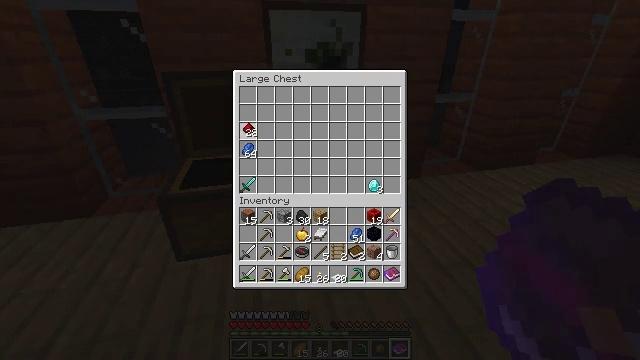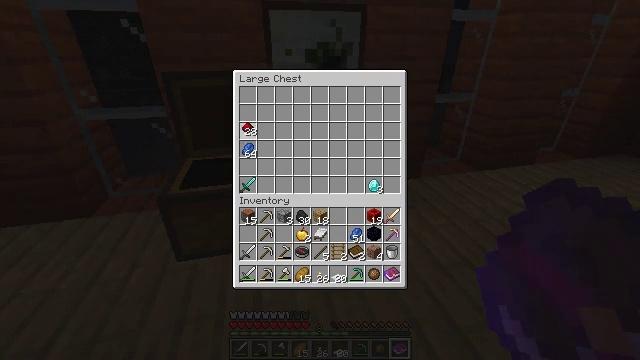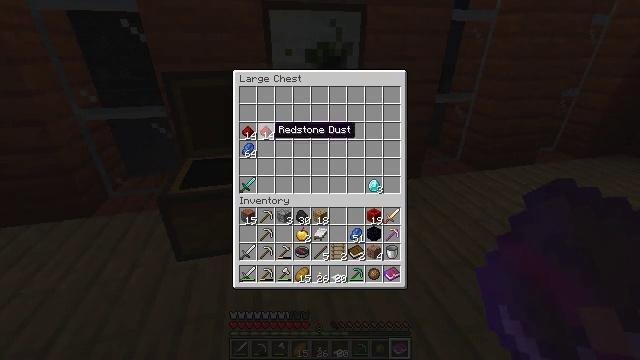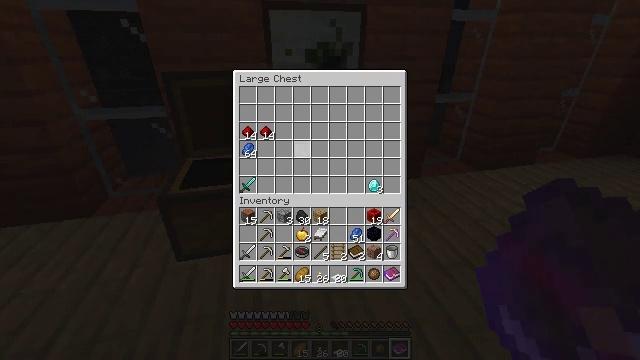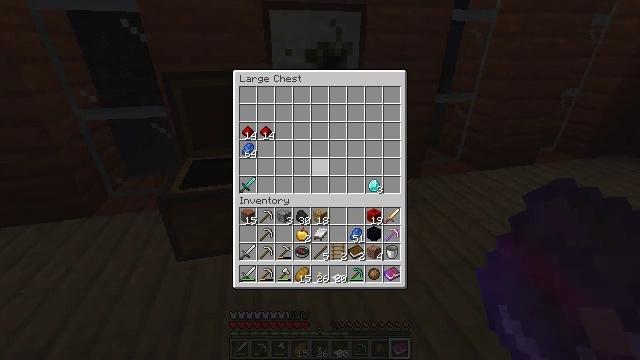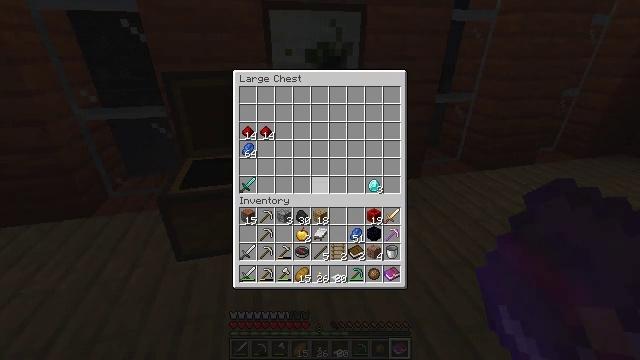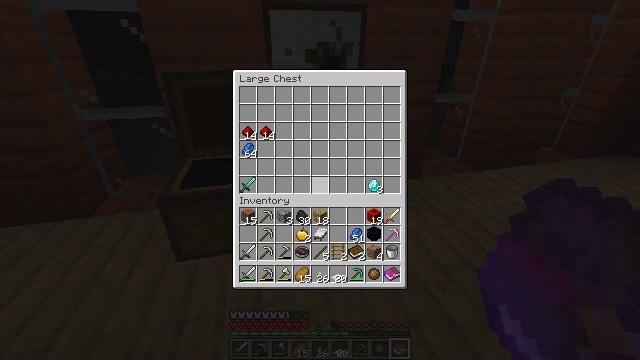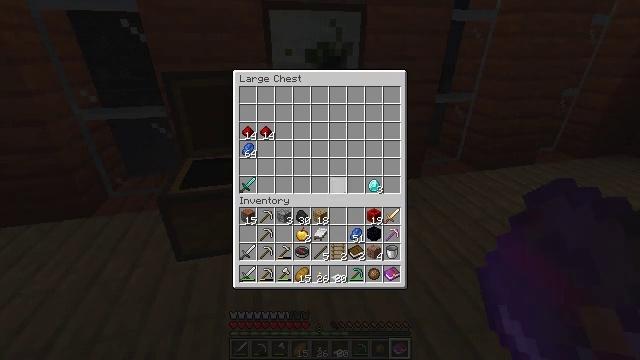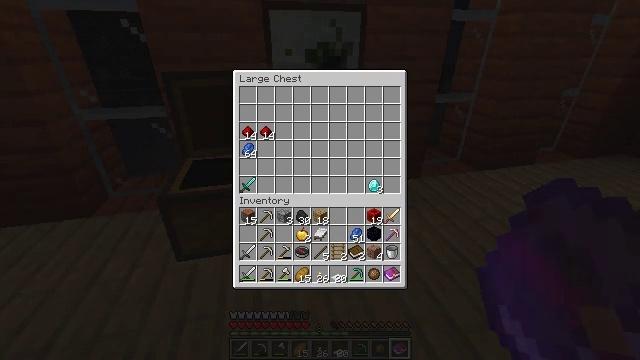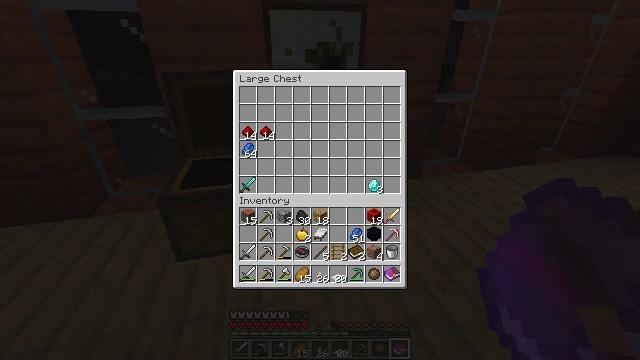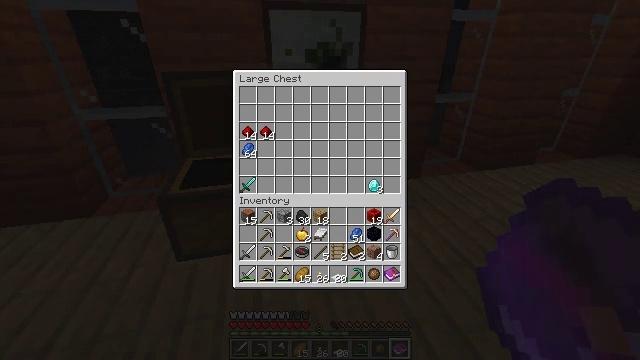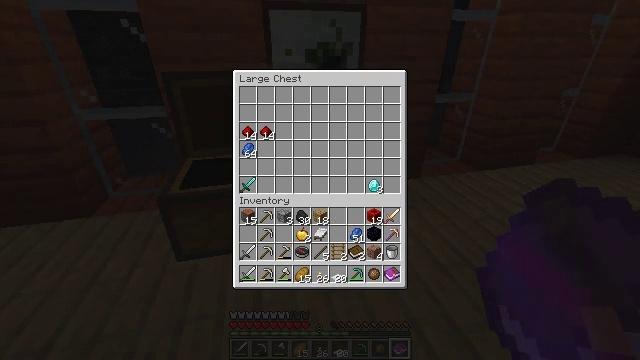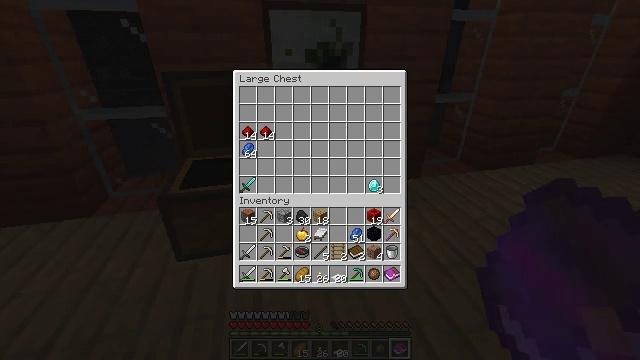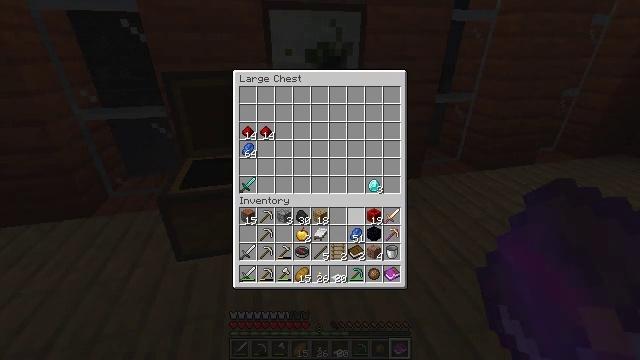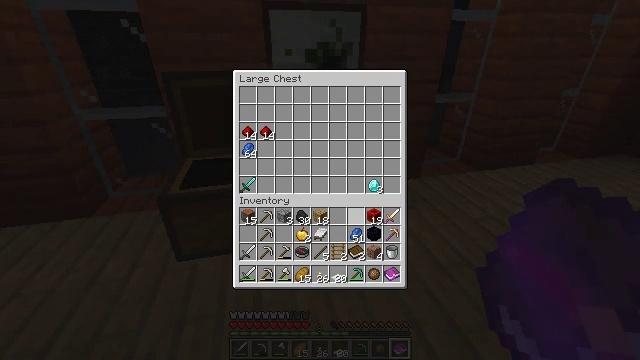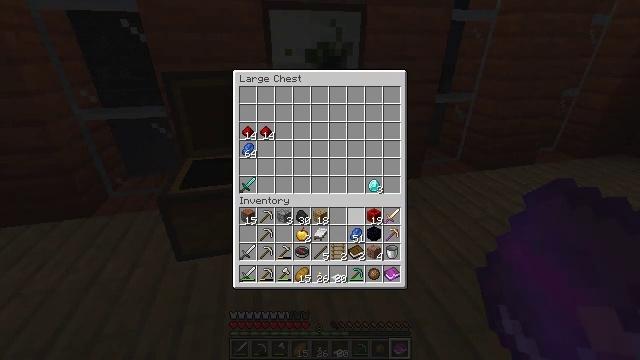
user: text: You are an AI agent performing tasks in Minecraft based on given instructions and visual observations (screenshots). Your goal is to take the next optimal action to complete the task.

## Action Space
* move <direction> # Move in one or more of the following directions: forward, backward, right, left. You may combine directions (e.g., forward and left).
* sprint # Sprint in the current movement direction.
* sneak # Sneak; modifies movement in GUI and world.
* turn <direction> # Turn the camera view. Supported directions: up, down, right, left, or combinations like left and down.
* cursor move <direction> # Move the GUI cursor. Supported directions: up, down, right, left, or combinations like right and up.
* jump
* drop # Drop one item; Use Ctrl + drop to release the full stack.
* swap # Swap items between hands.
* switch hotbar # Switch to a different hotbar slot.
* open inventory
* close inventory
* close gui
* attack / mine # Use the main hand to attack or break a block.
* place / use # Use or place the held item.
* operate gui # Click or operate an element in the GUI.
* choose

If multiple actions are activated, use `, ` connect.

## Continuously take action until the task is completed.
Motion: motion action
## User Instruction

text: Assemble paper and leather to create a book on the crafting table.
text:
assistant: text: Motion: attack / mine
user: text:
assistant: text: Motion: turn right and down
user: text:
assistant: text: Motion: turn right and down
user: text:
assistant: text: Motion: turn right and down
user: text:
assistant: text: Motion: turn right and down
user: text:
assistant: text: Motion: no_op
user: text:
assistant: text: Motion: turn down
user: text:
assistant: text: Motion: turn right
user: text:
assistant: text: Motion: no_op
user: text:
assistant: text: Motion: no_op
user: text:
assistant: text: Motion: no_op
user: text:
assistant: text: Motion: no_op
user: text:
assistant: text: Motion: no_op
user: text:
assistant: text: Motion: no_op
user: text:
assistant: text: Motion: no_op
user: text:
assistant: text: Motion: no_op
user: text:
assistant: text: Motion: no_op
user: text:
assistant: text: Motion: no_op
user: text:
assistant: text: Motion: no_op
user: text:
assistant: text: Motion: no_op
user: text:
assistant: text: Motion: no_op
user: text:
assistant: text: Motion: attack / mine
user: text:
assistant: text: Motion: attack / mine
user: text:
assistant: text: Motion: turn left and up, attack / mine
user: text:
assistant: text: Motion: turn left and up
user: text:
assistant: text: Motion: turn left and up
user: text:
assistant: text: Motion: turn left and up
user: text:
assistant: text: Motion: no_op
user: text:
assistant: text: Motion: no_op
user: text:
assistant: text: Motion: no_op